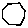
Label: hexagon